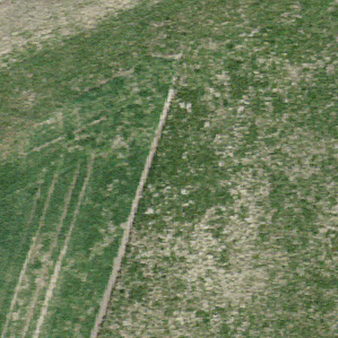
Label: other